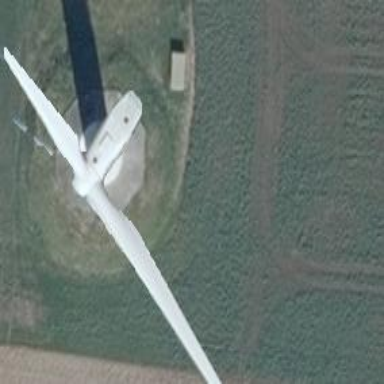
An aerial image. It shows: Wind generator in the form of horizontal axis wind turbine.